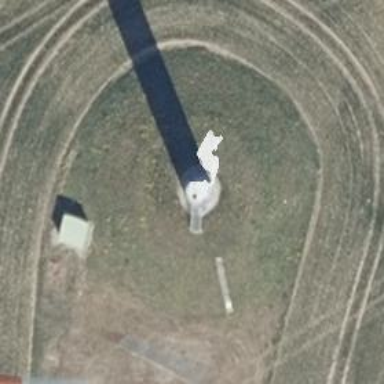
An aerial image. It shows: Wind generator using horizontal axis wind turbines.